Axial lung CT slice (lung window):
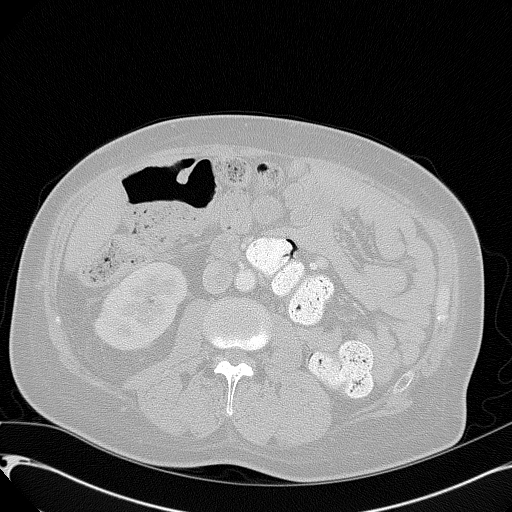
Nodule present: no